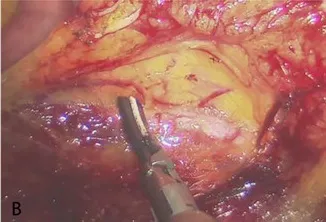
The intraoperative images of Micro Hand S robot-assisted TME. Dissociating the left ureter.
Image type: medical_photograph (other_medical_photograph)